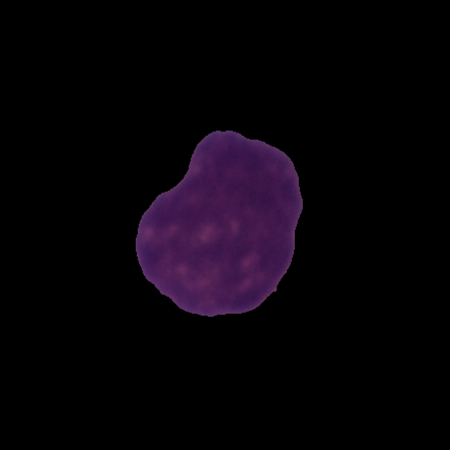
Label: cancer